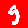
Digit: 9